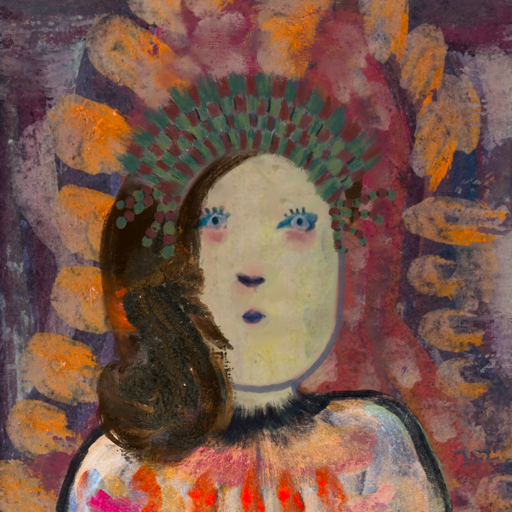
Background: Doll, Head And Neck Front: Hill_Girl, Face Front: Hill_Girl, Bust: Childish, Hair Front: Gypsy_Queen, Head Accessory: After_Raid_Crown, Second Necklace: Blank, Necklace: Blank, Baby: Blank